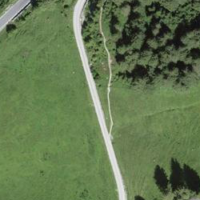
EUNIS habitat code: 23
Species observed at this site:
Gymnadenia conopsea